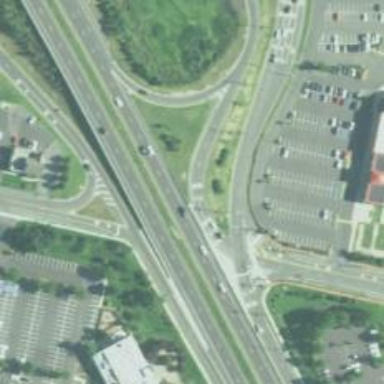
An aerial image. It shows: Trunk link highway.